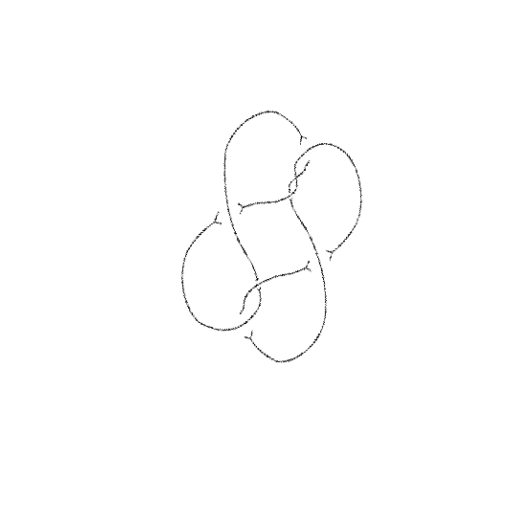
Crossing number: 7